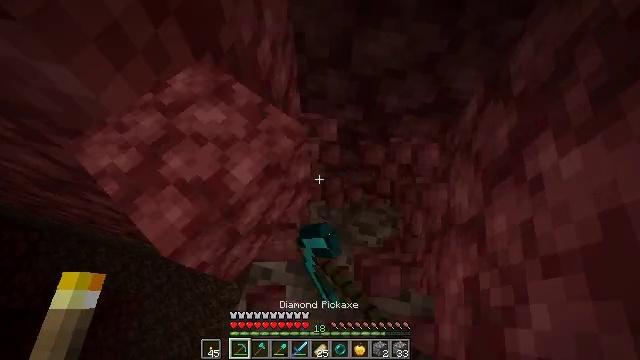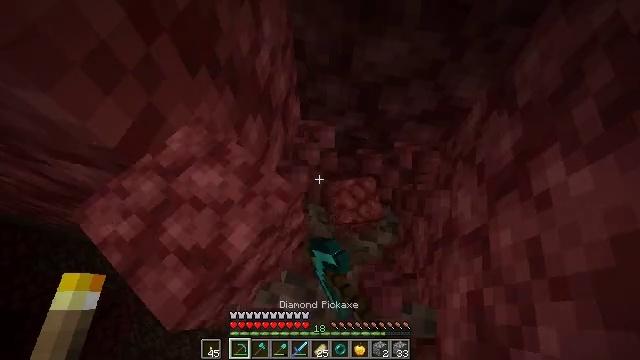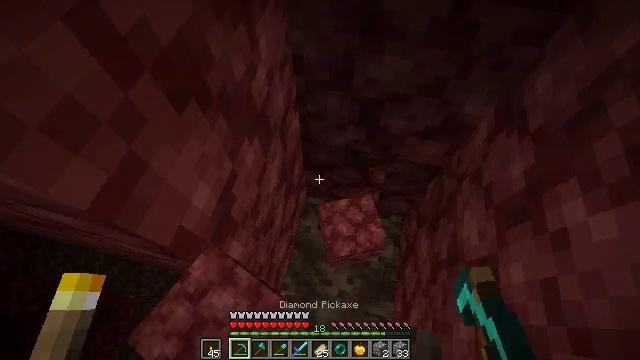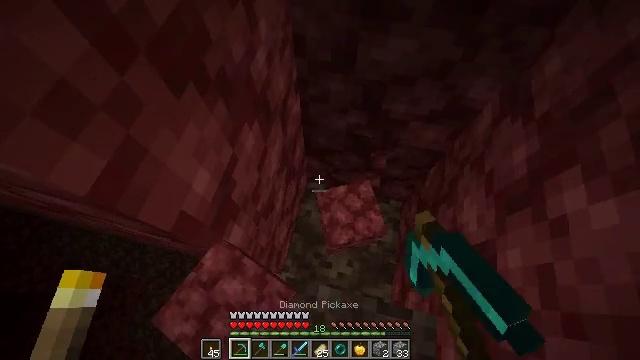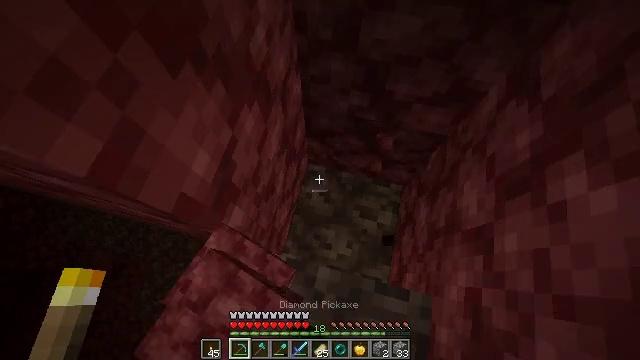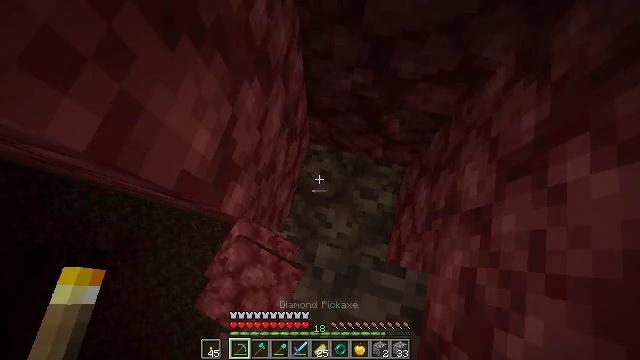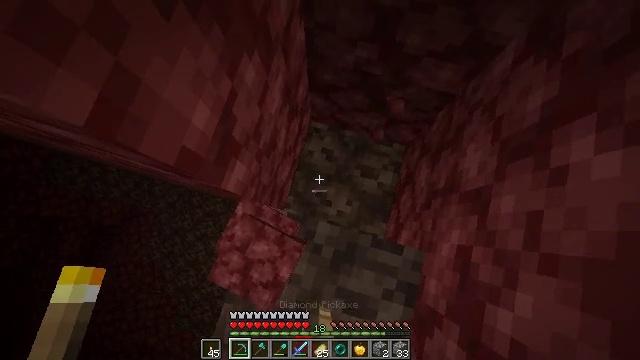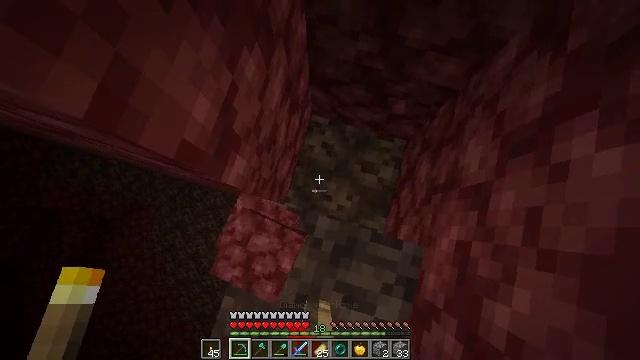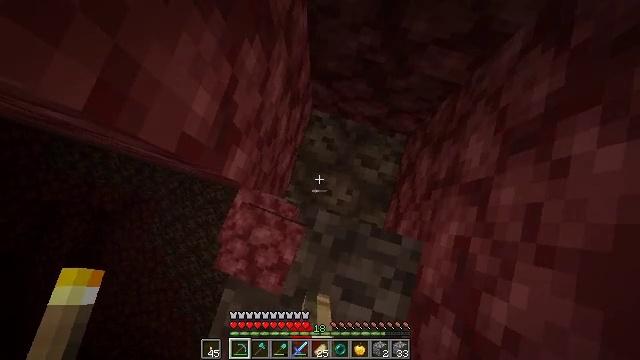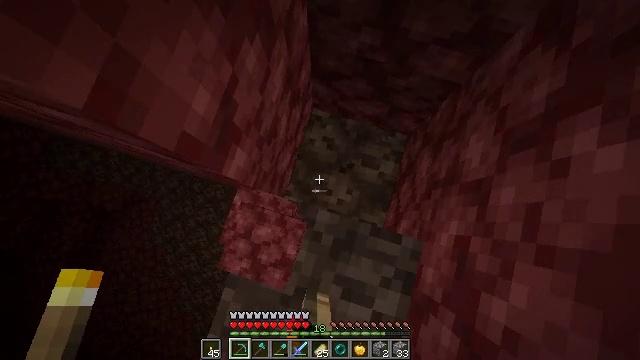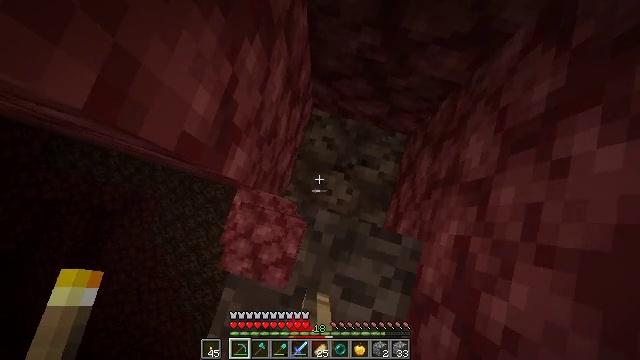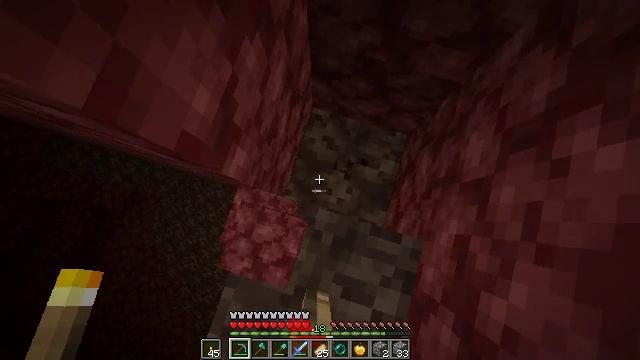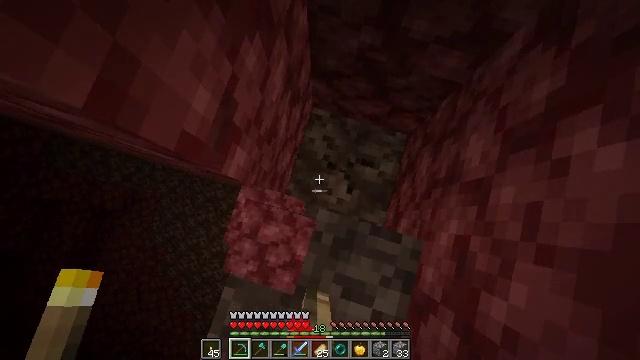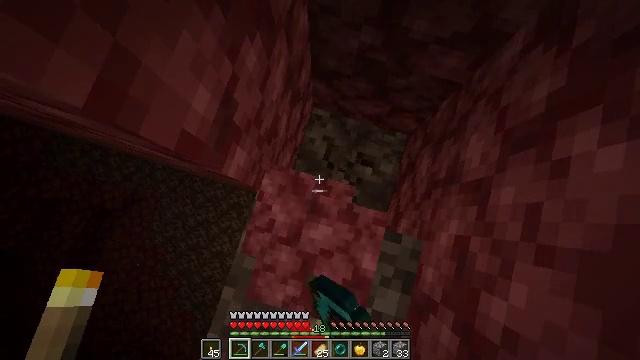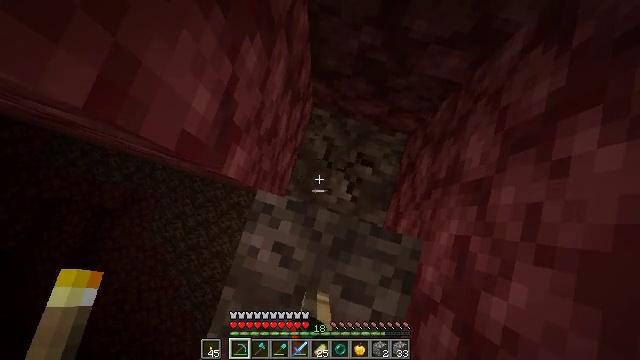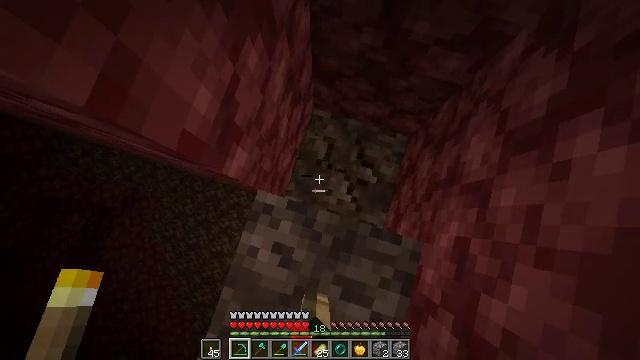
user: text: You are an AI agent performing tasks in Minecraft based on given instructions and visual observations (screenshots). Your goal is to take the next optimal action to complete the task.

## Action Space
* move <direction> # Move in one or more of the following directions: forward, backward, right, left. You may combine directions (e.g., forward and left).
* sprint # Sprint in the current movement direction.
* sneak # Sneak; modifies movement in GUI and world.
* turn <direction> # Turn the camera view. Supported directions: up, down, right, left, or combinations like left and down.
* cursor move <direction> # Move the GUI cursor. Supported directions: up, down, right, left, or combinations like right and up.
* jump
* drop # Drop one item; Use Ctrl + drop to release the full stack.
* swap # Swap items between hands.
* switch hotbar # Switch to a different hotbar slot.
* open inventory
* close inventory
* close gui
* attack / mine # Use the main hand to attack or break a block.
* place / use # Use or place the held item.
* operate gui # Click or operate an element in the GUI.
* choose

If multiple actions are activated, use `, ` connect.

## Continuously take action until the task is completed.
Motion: motion action
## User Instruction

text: Gather soul sand from the Nether.
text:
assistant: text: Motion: move forward, attack / mine
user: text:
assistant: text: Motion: attack / mine
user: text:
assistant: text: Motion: turn down
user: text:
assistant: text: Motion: turn down
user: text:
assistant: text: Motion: turn down
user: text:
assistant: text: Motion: turn down
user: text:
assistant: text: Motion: turn down
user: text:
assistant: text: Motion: turn down, attack / mine
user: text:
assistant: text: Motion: attack / mine
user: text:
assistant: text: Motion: attack / mine
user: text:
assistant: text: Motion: attack / mine
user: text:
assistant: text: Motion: attack / mine
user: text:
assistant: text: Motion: attack / mine
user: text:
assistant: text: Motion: attack / mine
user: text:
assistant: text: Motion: attack / mine
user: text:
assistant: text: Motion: no_op
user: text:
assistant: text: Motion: no_op
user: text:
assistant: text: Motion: attack / mine, switch to hotbar 3
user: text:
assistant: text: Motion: attack / mine, switch to hotbar 3
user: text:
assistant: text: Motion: attack / mine, switch to hotbar 3
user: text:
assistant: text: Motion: attack / mine
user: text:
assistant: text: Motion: attack / mine
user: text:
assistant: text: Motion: attack / mine
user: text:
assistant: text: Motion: attack / mine
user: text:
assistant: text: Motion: attack / mine
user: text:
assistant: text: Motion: attack / mine
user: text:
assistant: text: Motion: attack / mine
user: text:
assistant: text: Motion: attack / mine
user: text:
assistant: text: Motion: attack / mine
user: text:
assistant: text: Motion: move right, attack / mine